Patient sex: M
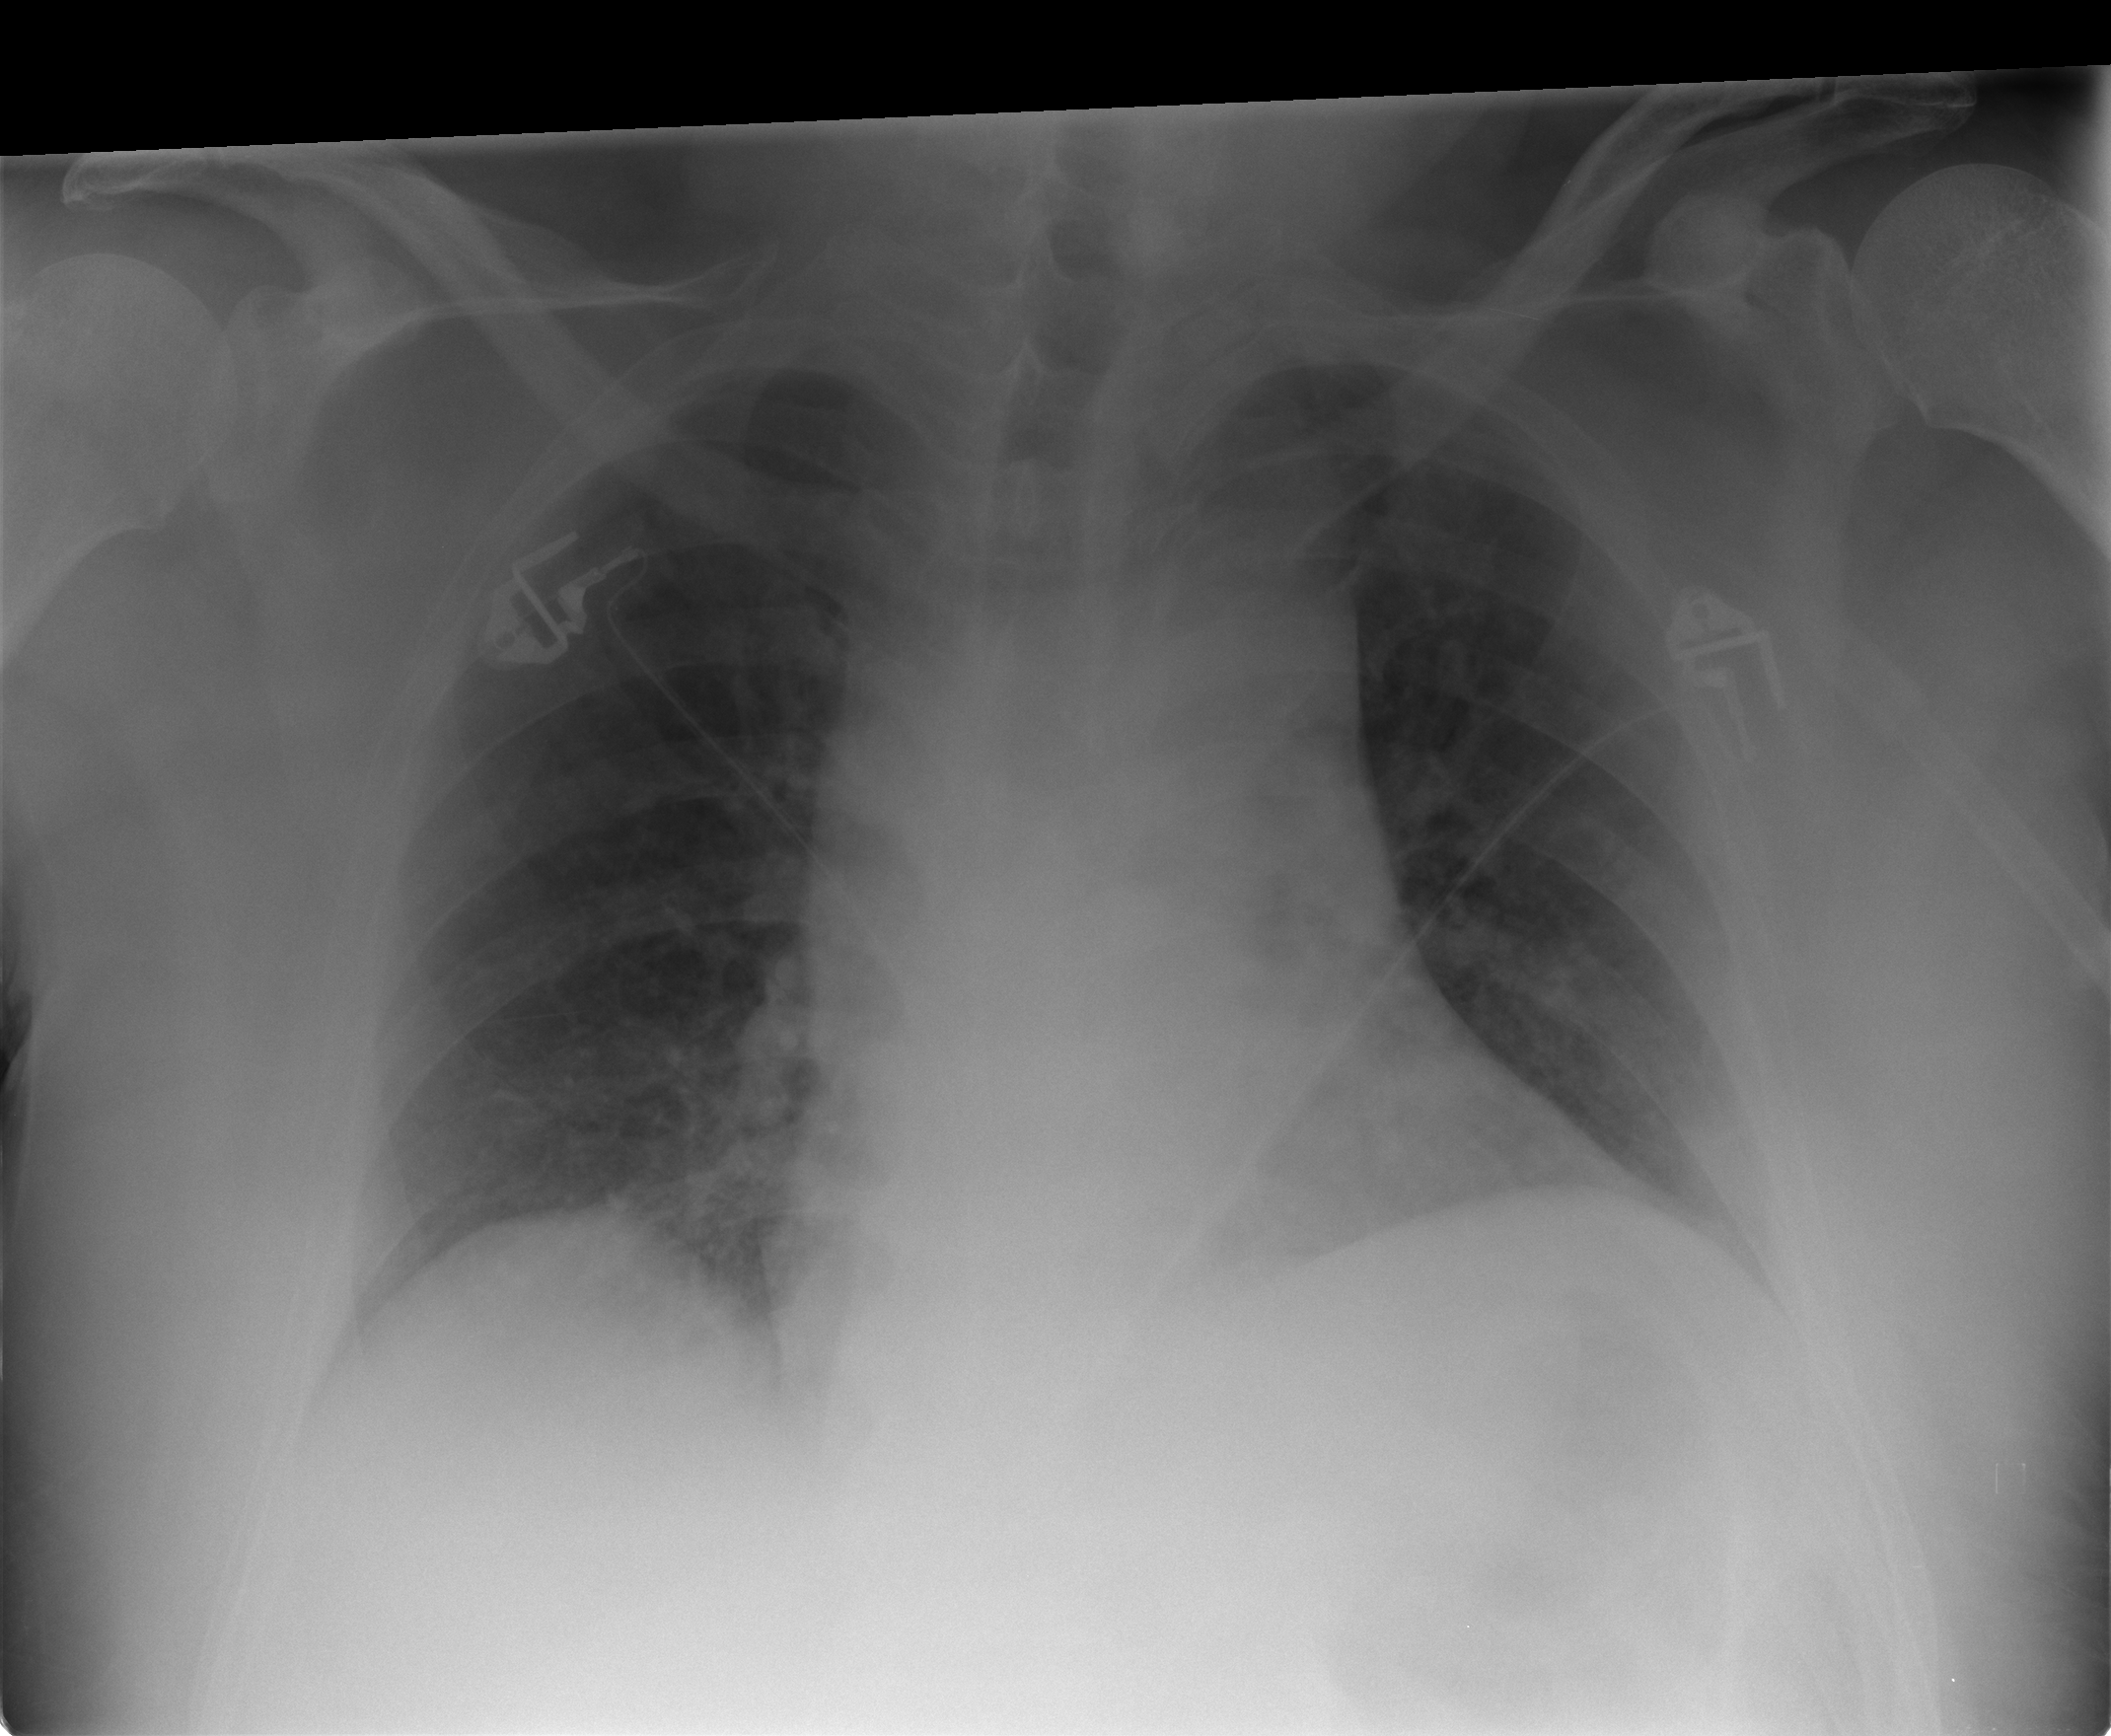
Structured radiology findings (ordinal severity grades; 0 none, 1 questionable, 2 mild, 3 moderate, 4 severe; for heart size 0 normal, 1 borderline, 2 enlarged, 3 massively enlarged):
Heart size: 1
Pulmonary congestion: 0
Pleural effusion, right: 0
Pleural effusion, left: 0
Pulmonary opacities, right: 0
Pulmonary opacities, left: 0
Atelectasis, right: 2
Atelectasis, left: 1